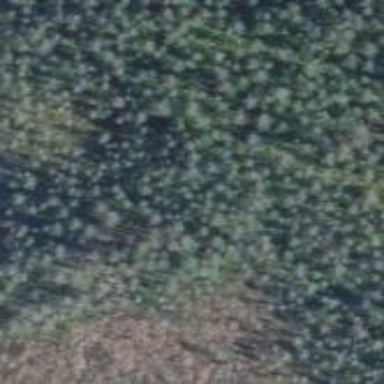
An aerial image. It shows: Woodland with needle-leaved trees.